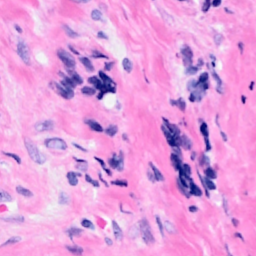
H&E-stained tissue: Breast